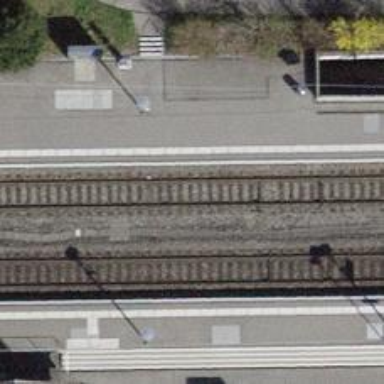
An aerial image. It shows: Public transport stop position along the railway.